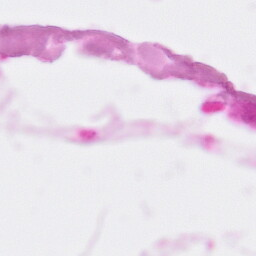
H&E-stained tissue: Pancreatic